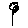
Label: flower